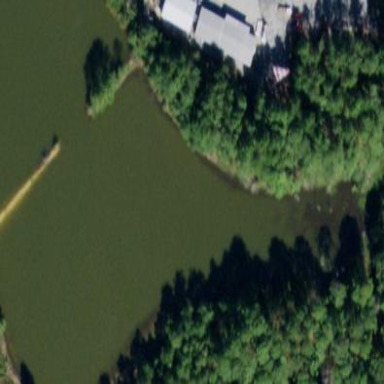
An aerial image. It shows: Beautiful lake surrounded by nature.